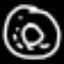
Label: donut